Interaction volume radius: 5 \u00c5
Interaction volume height: 30 \u00c5
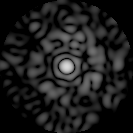
Disorder parameter: 0.8193